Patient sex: M
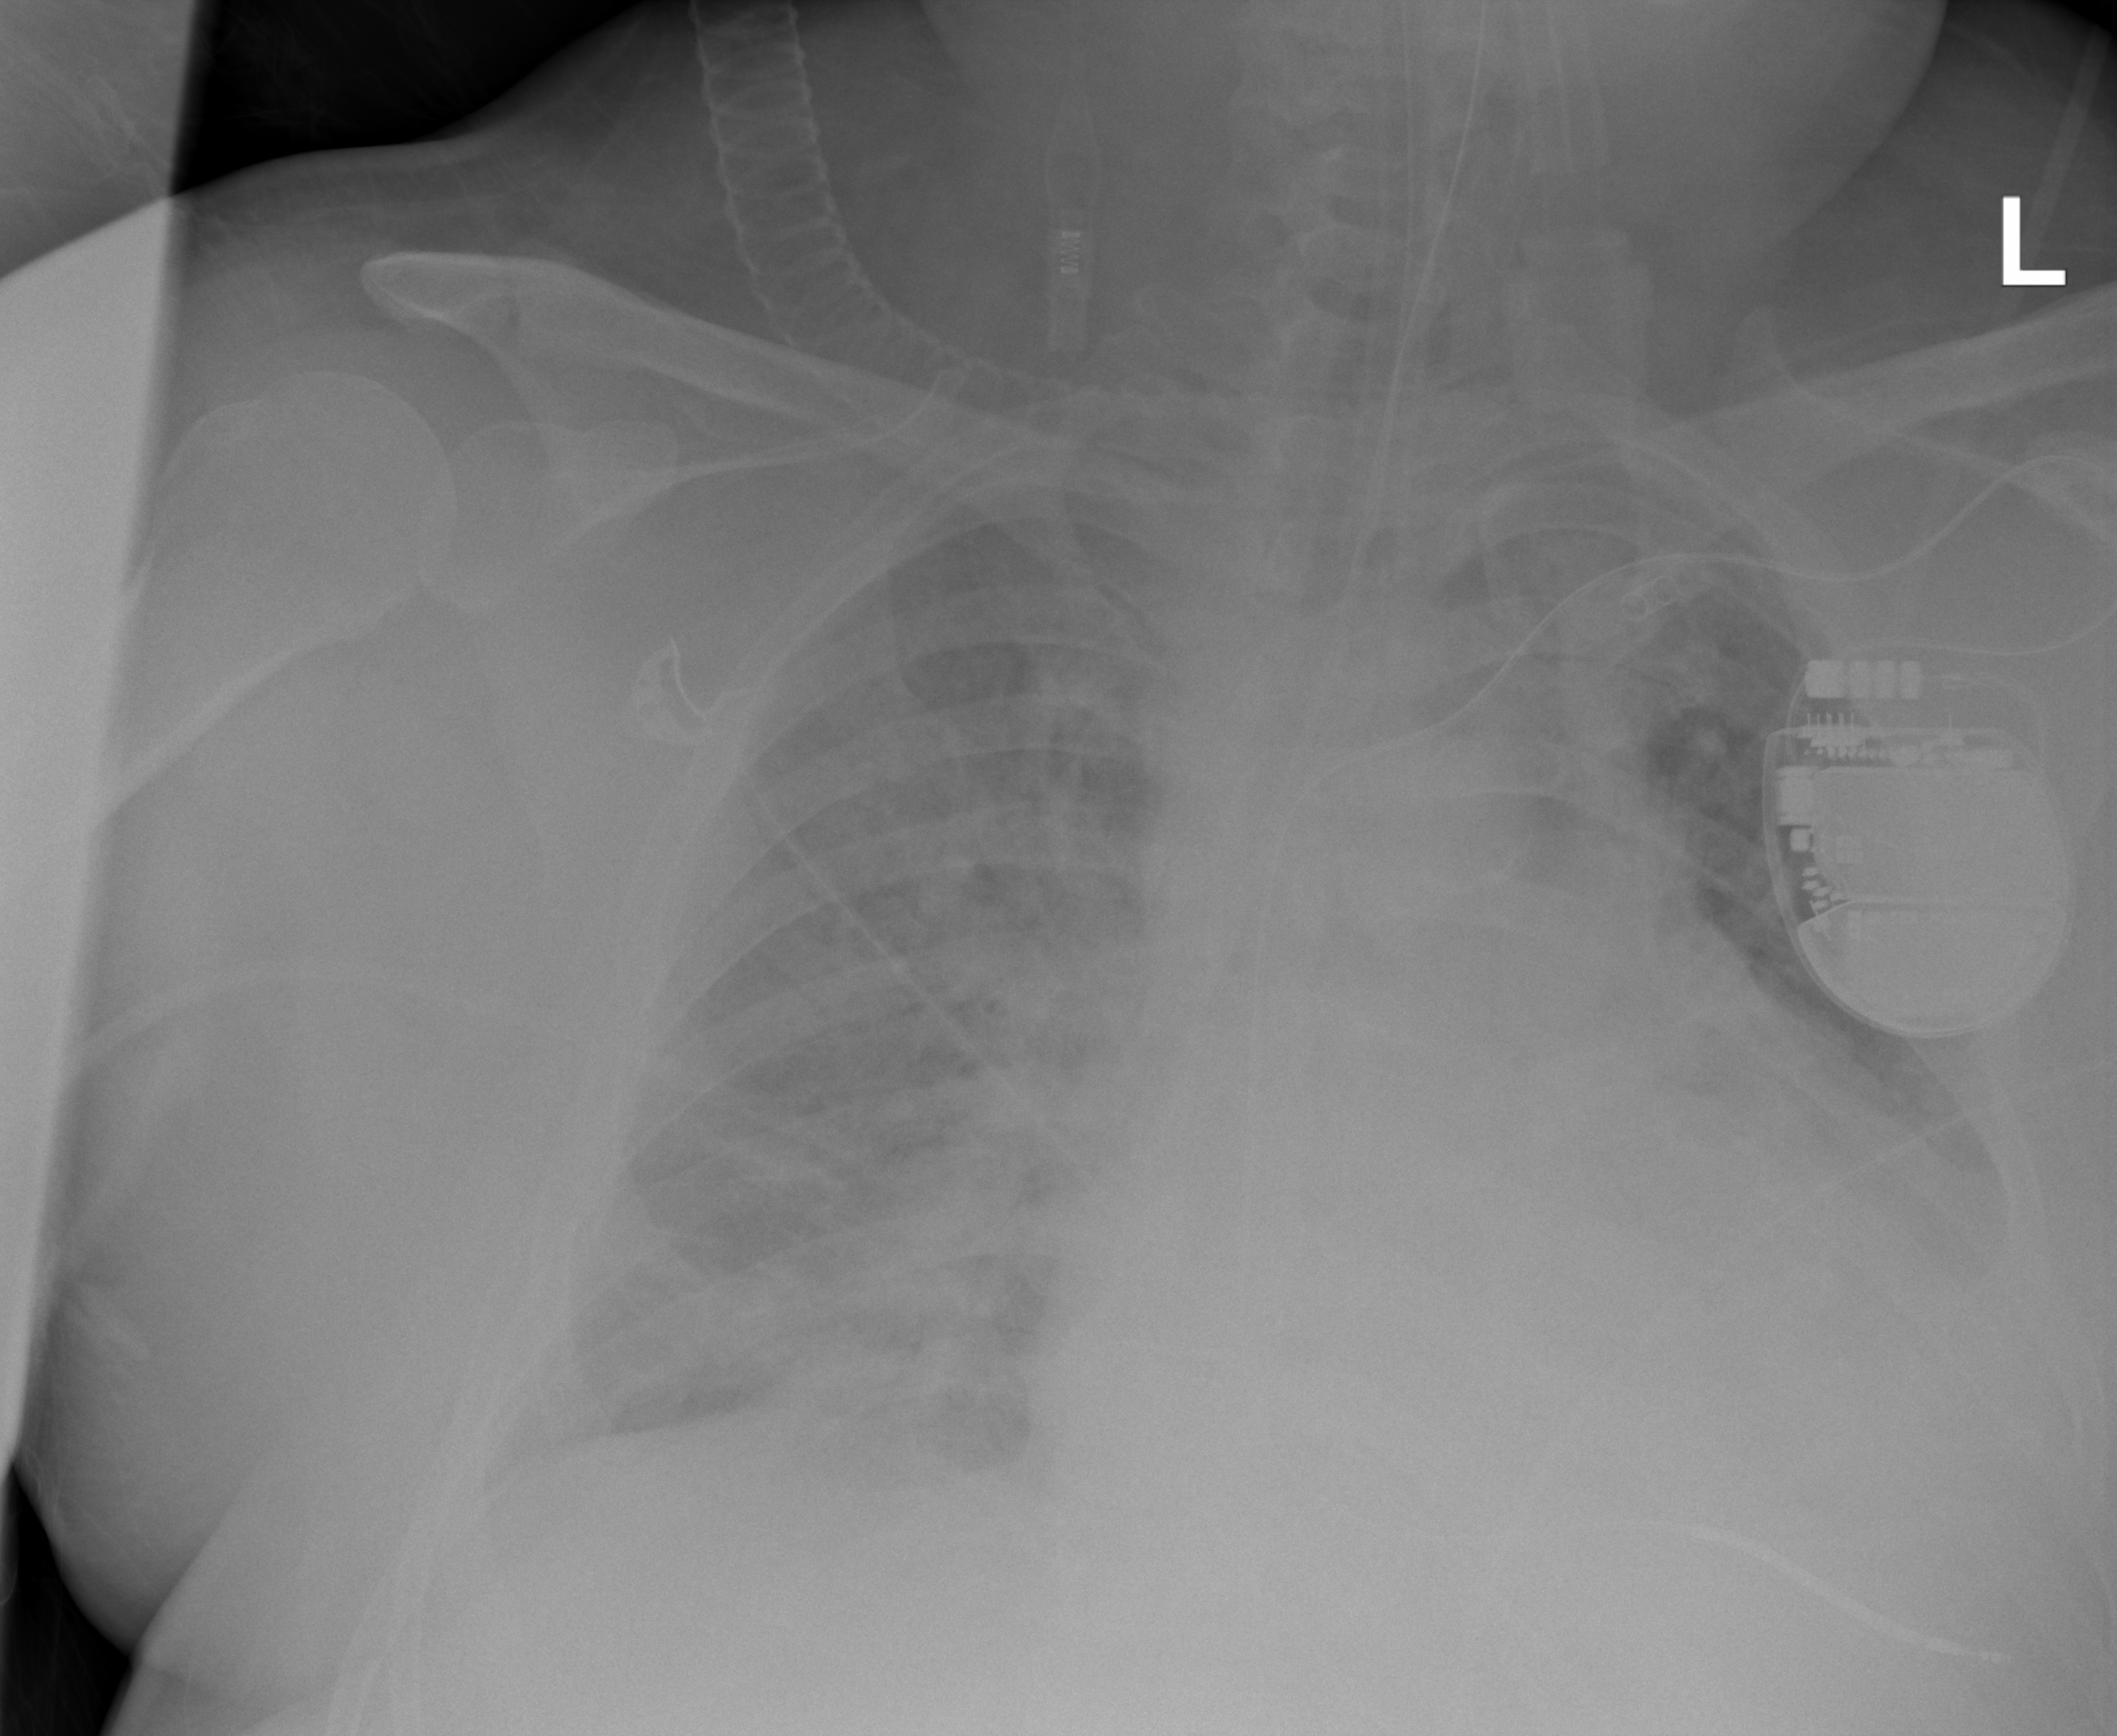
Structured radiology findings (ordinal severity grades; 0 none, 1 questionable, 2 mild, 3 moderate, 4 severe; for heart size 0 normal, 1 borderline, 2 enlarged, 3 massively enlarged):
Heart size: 2
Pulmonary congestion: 2
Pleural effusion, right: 2
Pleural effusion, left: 2
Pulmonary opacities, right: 2
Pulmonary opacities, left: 2
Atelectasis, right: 2
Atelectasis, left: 2